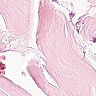
Metastatic tissue present: no